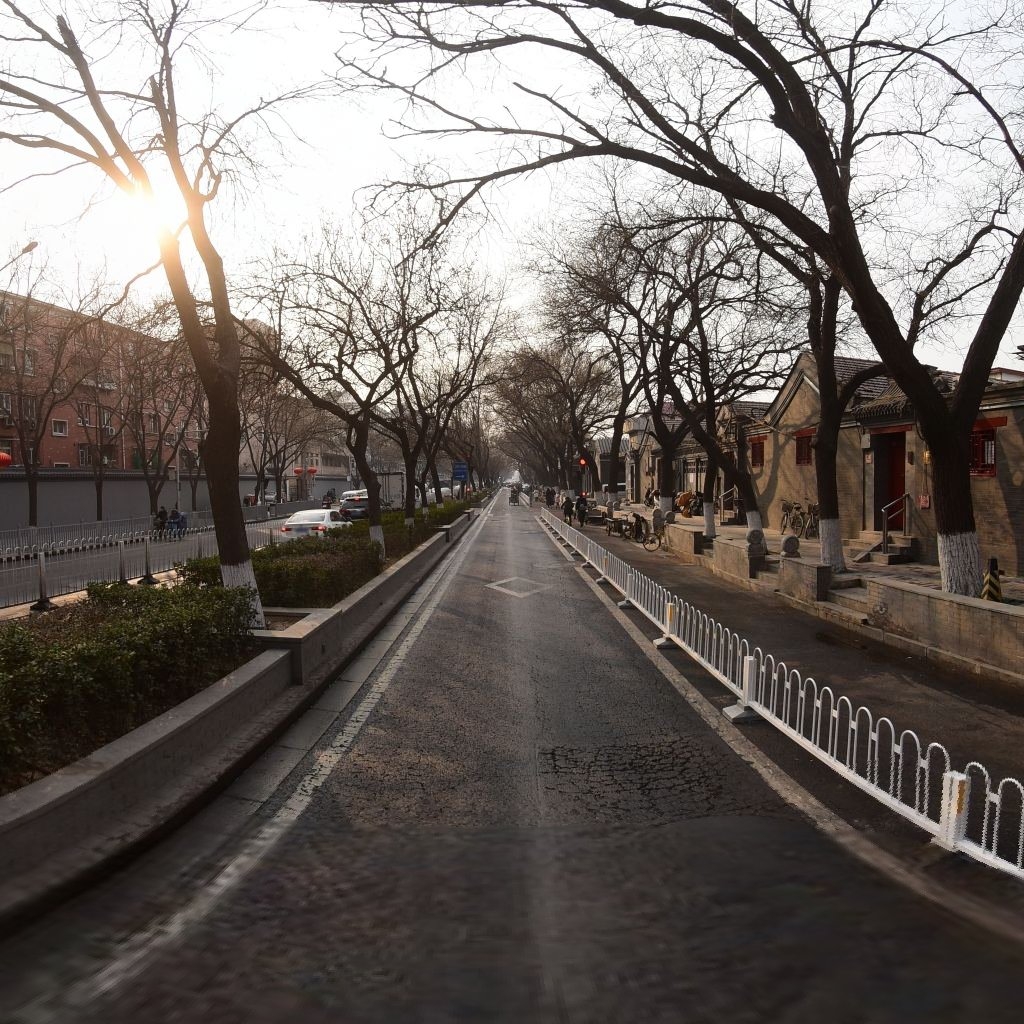
Region: Dongcheng
Road damage annotations: alligator crack, alligator crack